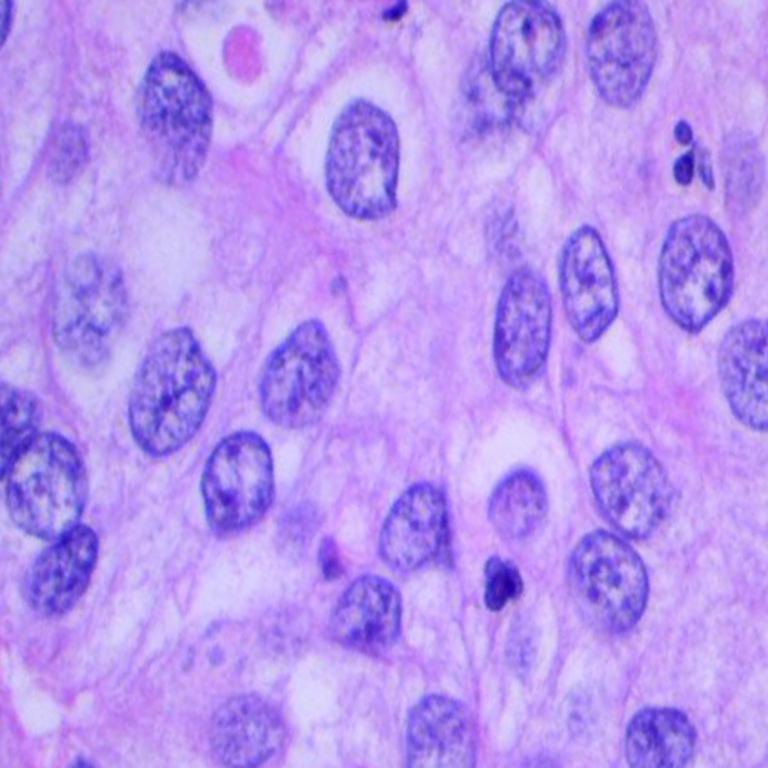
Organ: lung
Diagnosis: squamous carcinomas